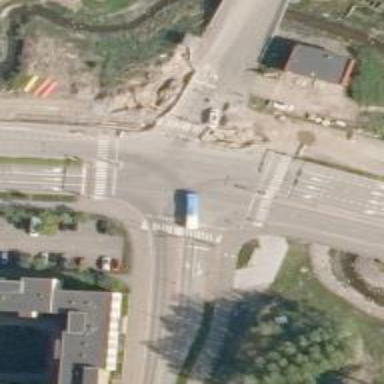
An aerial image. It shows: Asphalt cycleway with crossing.